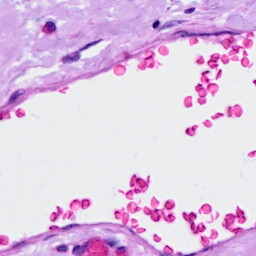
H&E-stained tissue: Ovarian